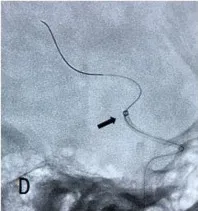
(D) Navien accessed to distal of aneurysm neck enough.
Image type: radiology (x_ray)